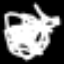
Label: squiggle